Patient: sex F, age 22
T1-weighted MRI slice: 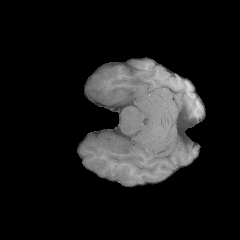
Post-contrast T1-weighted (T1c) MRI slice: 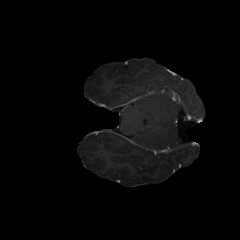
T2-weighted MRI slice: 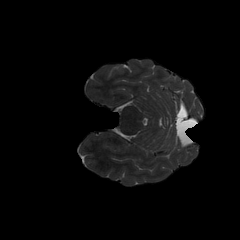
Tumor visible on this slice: no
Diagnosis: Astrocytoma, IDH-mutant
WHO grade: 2